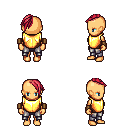
a pixel art fantasy rpg character, female body template, human, tanned skin, gold chest armor, metal pants, ruby red long mohawk hairstyle, leather bracers, four views (front, back, left, right), 2x2 character sprite sheet, small pixel art, hard edges, no anti-aliasing